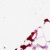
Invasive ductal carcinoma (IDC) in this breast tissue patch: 0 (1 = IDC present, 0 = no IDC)